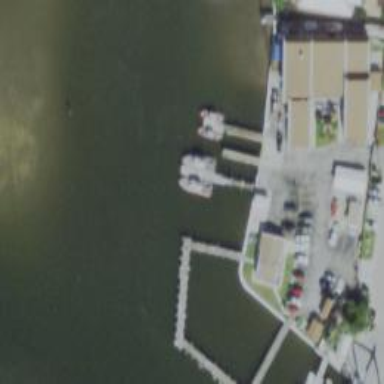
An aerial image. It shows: Pier used as boat lift along the waterway.